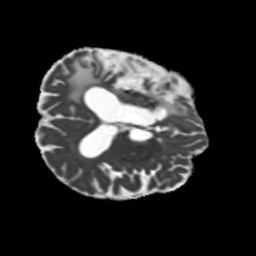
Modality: MD
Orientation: axial
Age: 67
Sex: male
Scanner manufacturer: siemens
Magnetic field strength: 3 T
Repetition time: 5.25 s
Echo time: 0.08 s